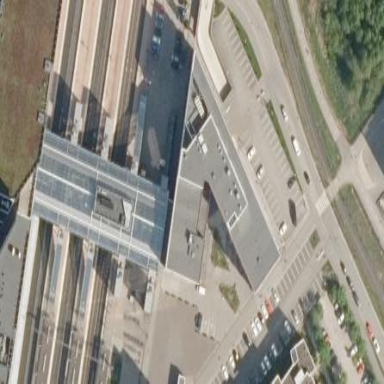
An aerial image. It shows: Round metal-roofed train station building with bridge.